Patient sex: F
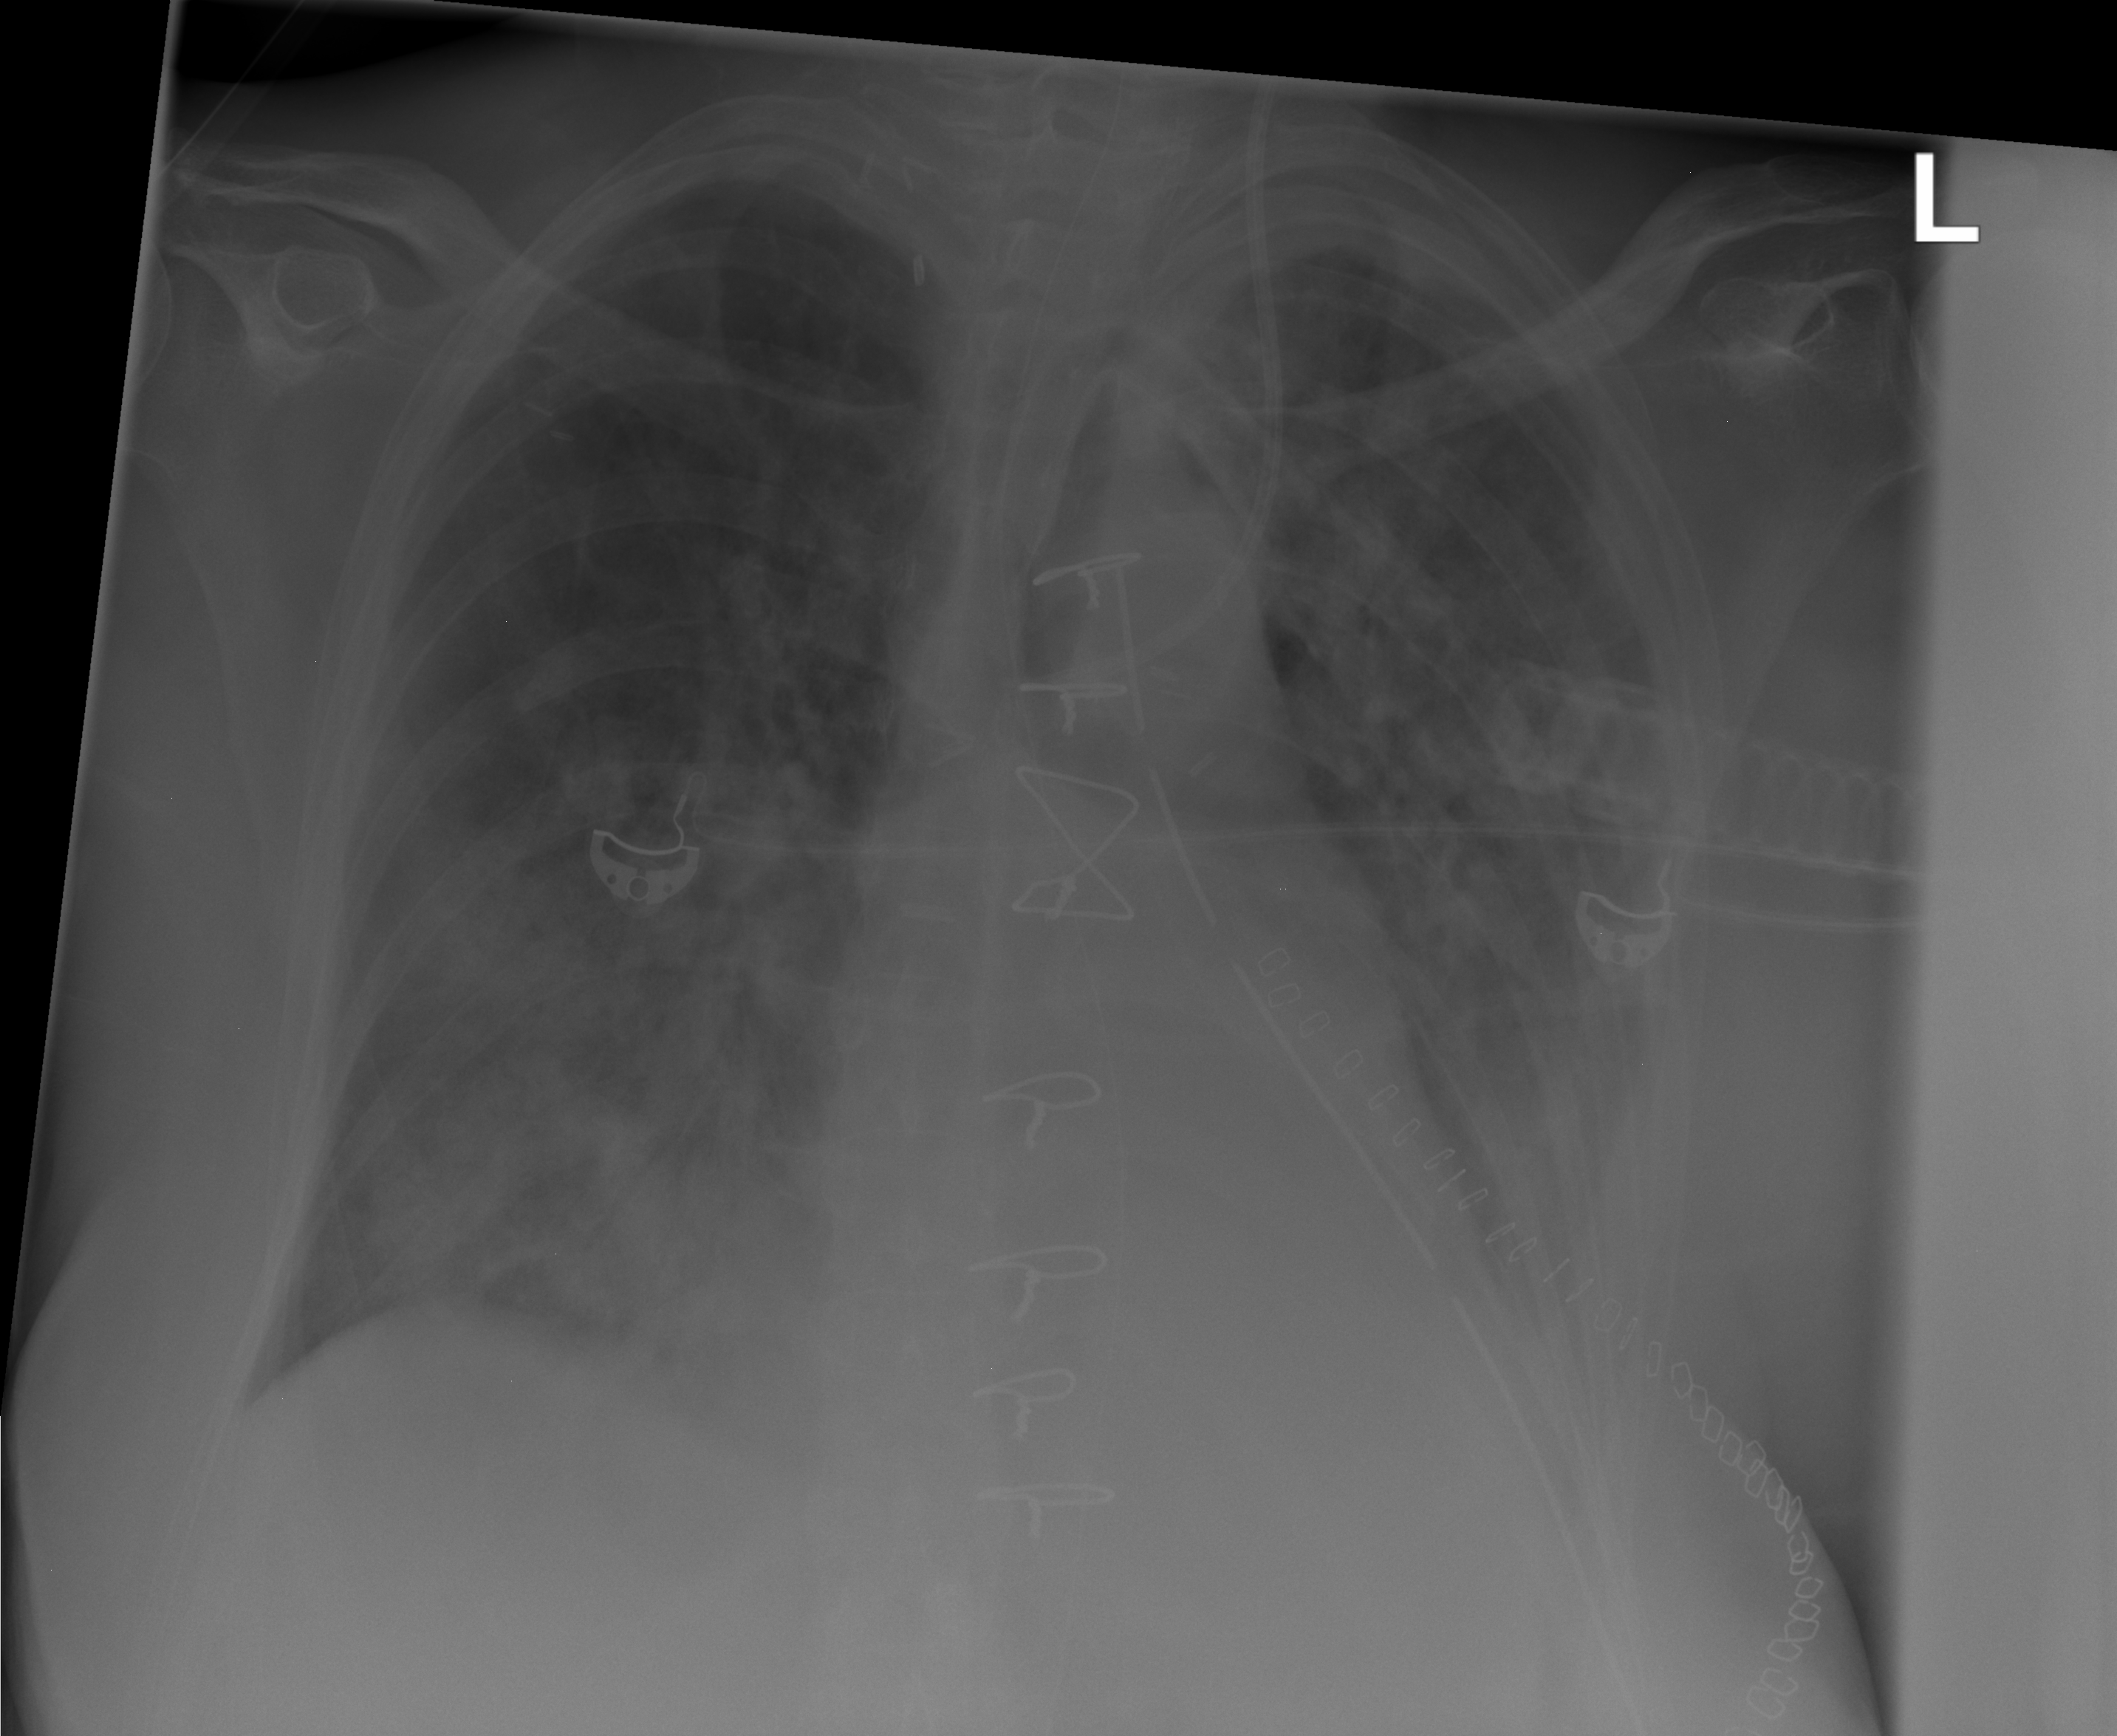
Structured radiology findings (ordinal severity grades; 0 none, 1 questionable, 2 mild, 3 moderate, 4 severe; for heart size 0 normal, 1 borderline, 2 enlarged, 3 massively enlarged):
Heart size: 1
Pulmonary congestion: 0
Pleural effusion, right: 0
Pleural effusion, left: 2
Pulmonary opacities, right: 3
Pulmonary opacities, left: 2
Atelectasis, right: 2
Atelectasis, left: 2